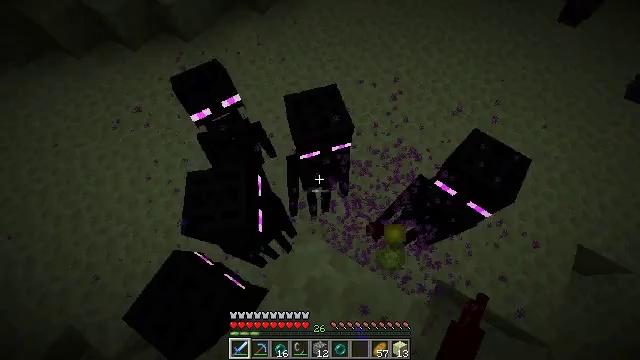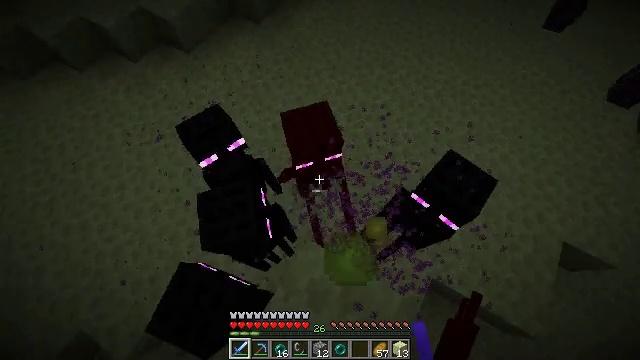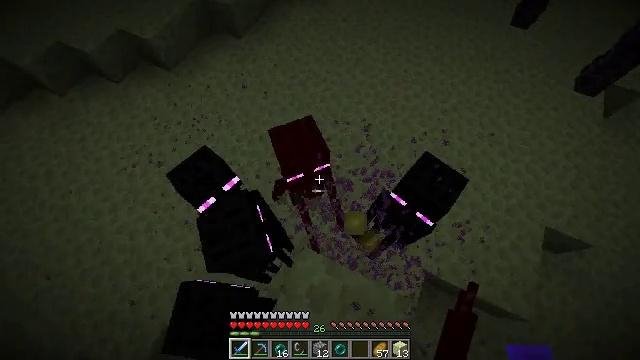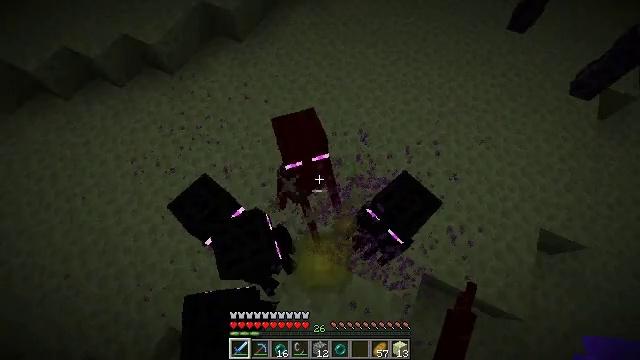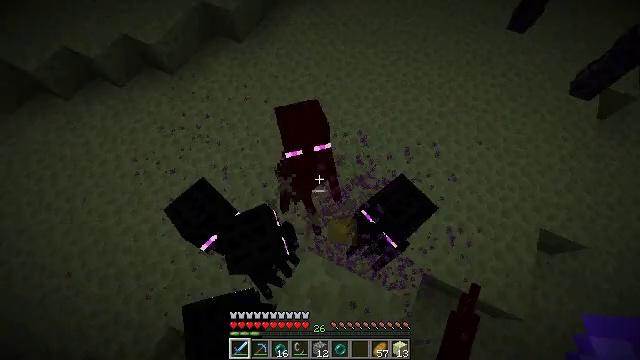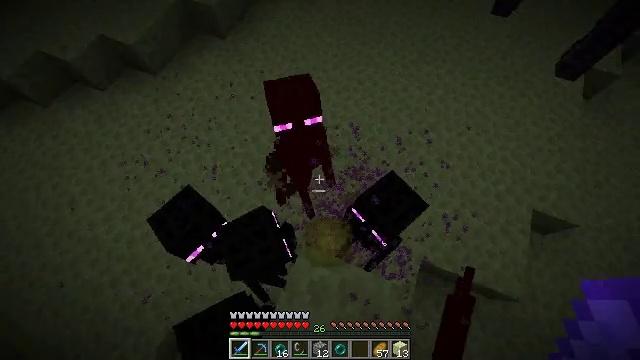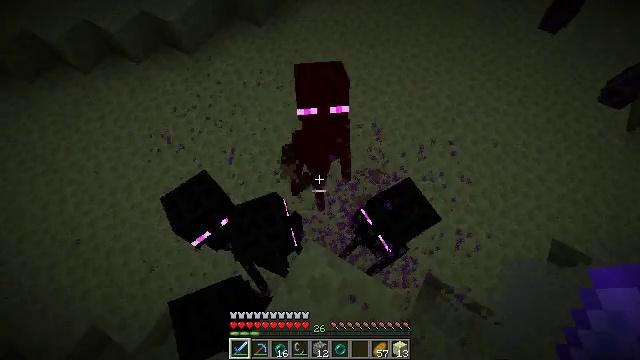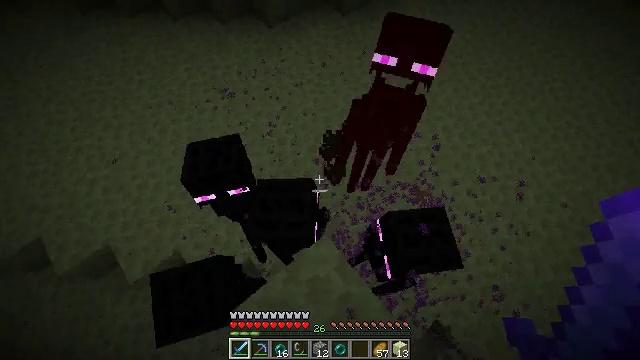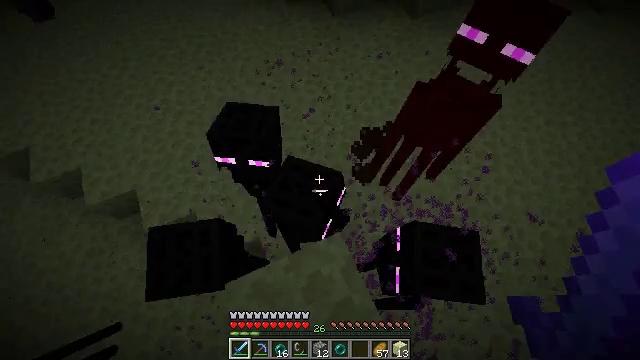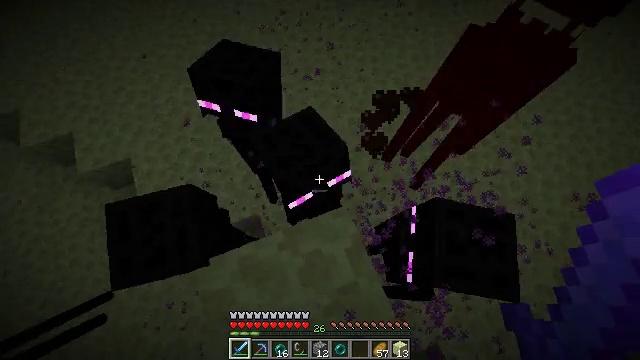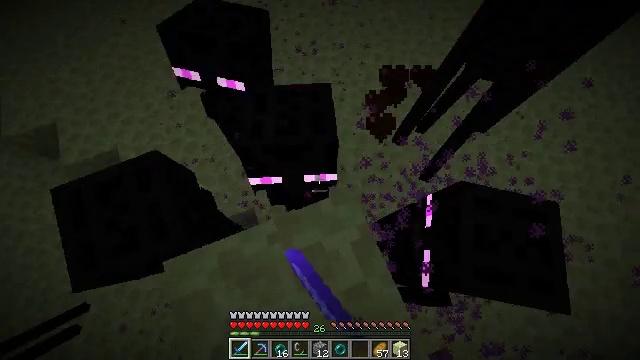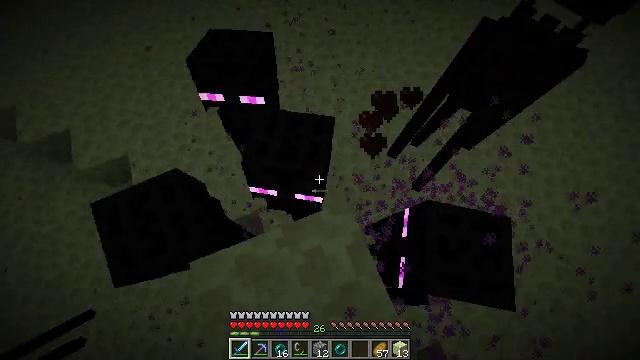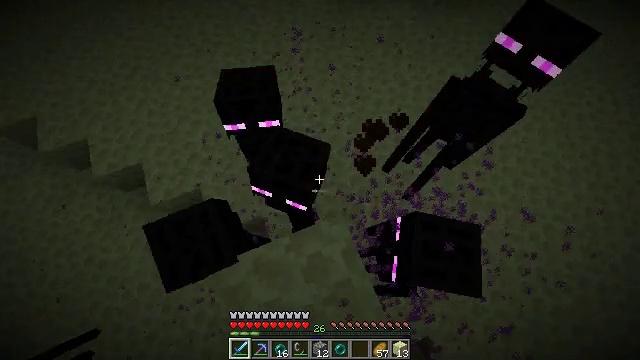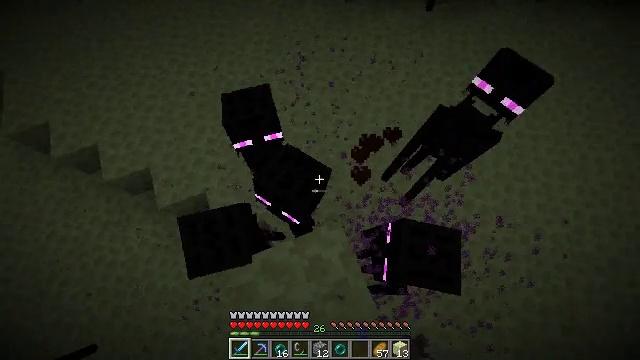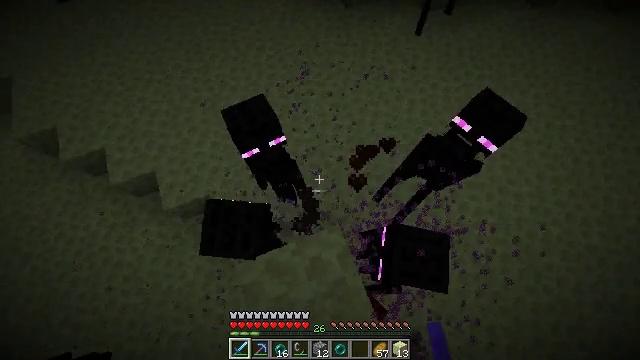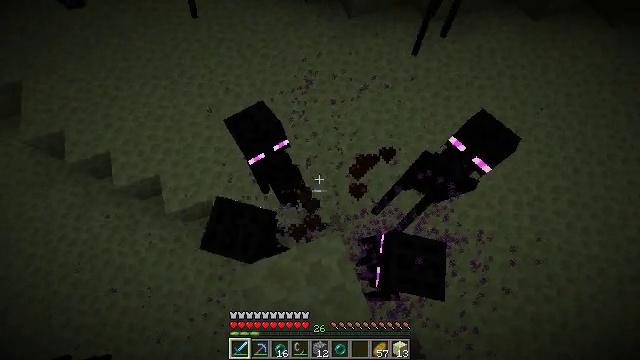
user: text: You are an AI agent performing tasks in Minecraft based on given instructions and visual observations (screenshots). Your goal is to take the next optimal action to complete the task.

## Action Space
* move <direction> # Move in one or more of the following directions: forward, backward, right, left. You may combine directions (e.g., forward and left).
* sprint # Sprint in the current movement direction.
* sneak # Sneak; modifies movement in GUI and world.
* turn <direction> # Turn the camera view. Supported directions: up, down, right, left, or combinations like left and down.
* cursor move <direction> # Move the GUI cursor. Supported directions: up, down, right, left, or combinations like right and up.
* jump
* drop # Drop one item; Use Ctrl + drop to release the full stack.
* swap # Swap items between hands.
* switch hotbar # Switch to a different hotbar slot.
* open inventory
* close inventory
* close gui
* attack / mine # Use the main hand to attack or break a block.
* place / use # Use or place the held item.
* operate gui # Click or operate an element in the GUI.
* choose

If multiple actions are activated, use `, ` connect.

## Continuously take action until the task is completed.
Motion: motion action
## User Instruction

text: Kill an enderman.
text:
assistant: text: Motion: sneak, turn right, jump
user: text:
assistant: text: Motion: sneak, turn right, jump
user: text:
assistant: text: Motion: sneak
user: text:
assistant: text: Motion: sneak
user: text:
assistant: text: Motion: sneak, turn right and down
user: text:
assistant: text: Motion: sneak, turn left
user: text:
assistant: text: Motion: sneak, turn left
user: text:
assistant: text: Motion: sneak, turn left
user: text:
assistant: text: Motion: sneak, turn left and down, attack / mine
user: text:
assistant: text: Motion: sneak, attack / mine
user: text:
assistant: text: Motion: sneak, attack / mine, jump
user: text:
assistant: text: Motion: sneak, attack / mine, jump
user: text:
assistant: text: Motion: sneak, jump
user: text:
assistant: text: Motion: sneak, jump
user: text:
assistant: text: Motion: sneak, turn up
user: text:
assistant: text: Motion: sneak, turn left
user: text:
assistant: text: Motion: sneak, turn left
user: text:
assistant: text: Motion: sneak, turn left and up
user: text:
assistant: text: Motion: sneak, turn left
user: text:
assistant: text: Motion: sneak, turn left
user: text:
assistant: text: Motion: sneak, turn left and down, attack / mine
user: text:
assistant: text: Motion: sneak, attack / mine
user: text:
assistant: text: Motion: sneak, attack / mine, jump
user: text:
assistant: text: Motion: sneak, turn right, attack / mine, jump
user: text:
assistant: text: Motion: sneak, turn right, jump
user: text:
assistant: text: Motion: sneak, jump
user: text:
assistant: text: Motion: sneak
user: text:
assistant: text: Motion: sneak
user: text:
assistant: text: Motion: sneak, turn right and up
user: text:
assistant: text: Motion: sneak